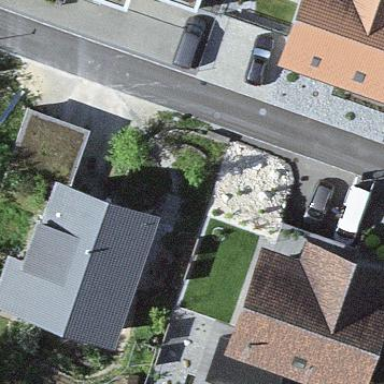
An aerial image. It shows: Detached building.